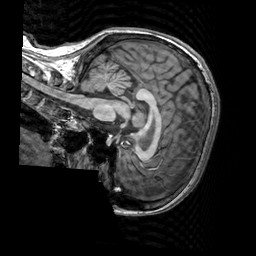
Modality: T1w
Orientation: sagittal
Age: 33
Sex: female
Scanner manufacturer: siemens
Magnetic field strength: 3 T
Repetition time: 2.3 s
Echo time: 0.00303 s